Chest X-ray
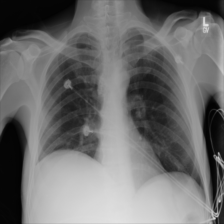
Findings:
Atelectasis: negative
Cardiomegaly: negative
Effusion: negative
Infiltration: positive
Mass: negative
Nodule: negative
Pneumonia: negative
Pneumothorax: negative
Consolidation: negative
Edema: negative
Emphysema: negative
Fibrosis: negative
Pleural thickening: negative
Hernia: negative